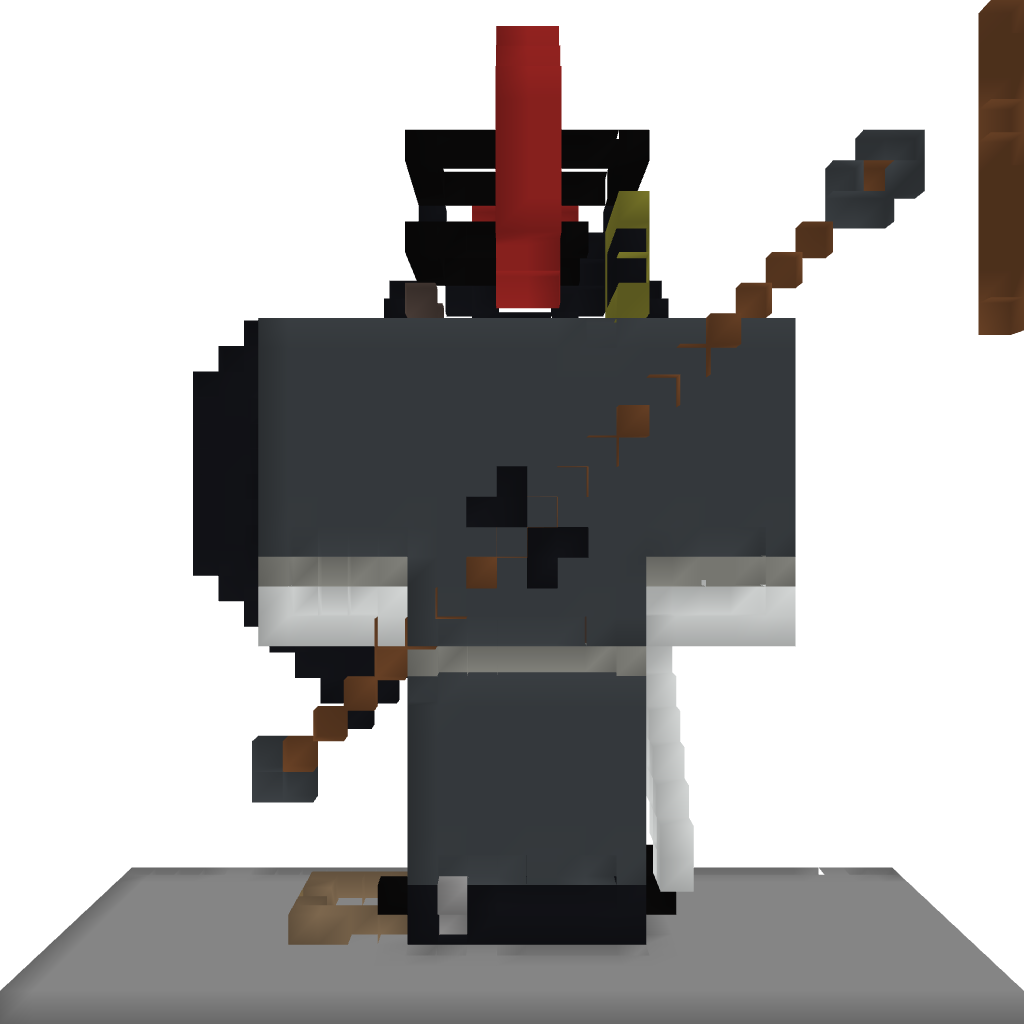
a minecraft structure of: Spartan at suit :)